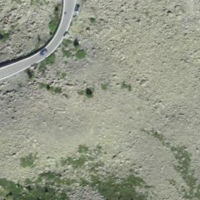
EUNIS habitat code: 48
Species observed at this site:
Sambucus racemosa